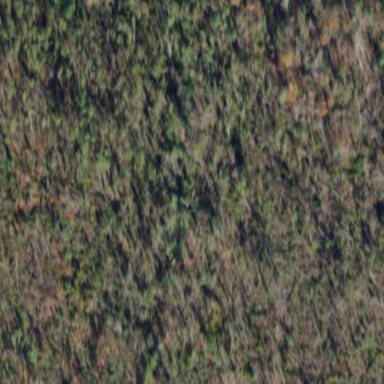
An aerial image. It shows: Mixed leaf woodland.